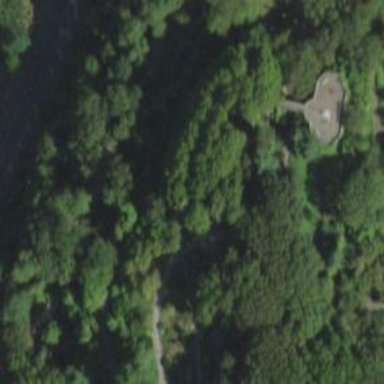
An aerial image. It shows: Historic memorial.